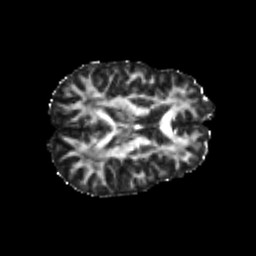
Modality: FA
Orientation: axial
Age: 26
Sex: male
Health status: healthy
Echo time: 0.074 s